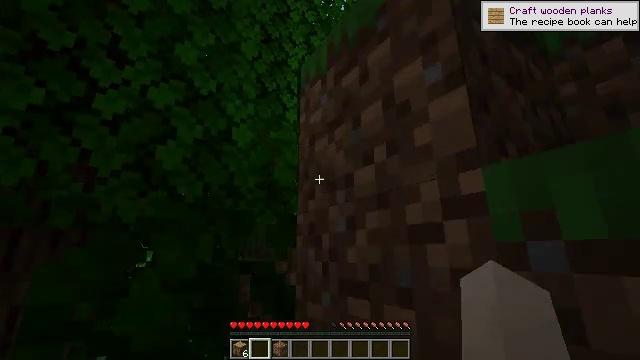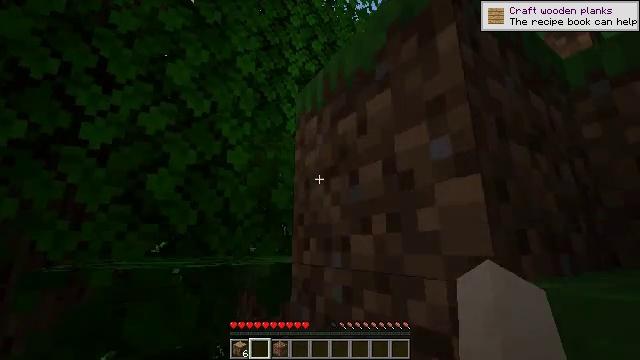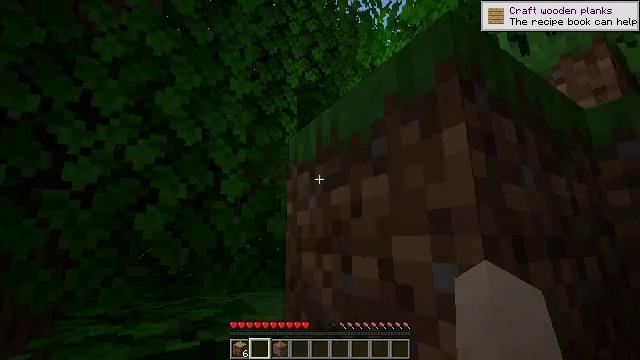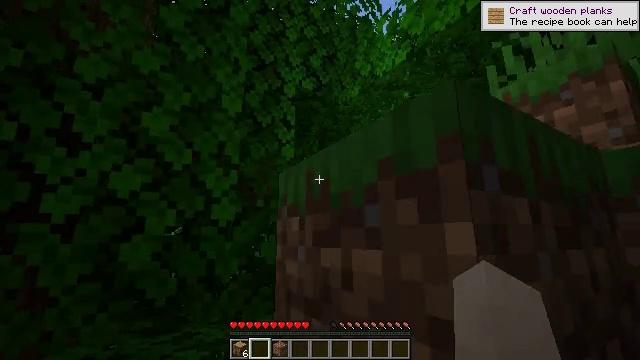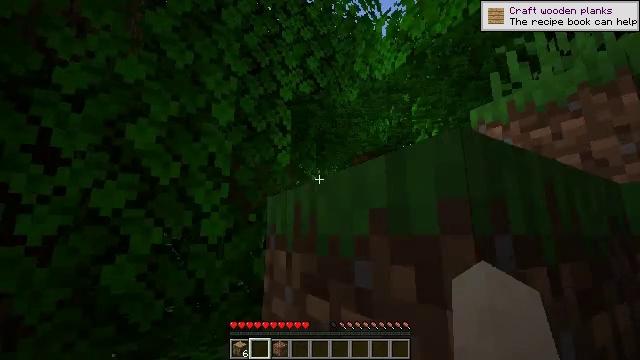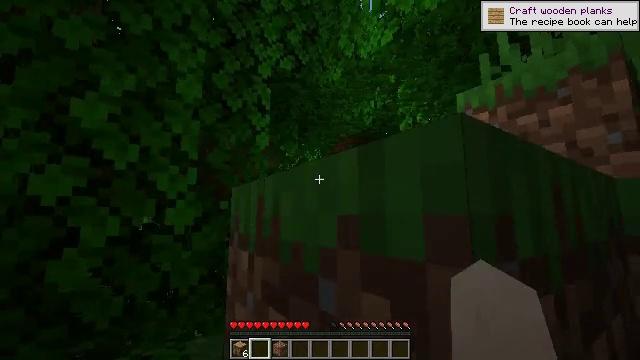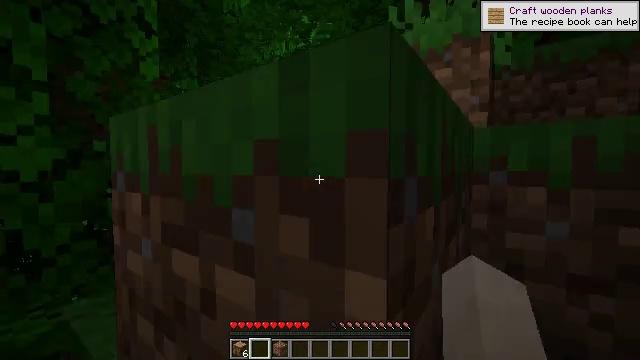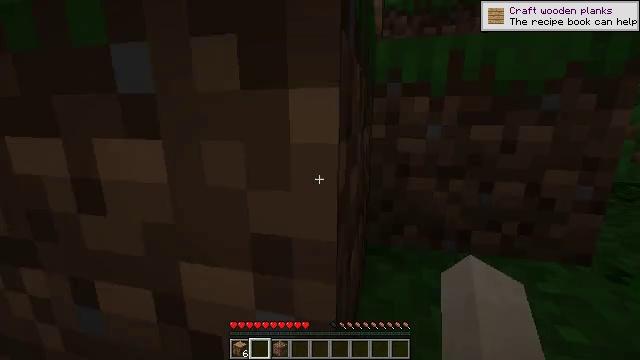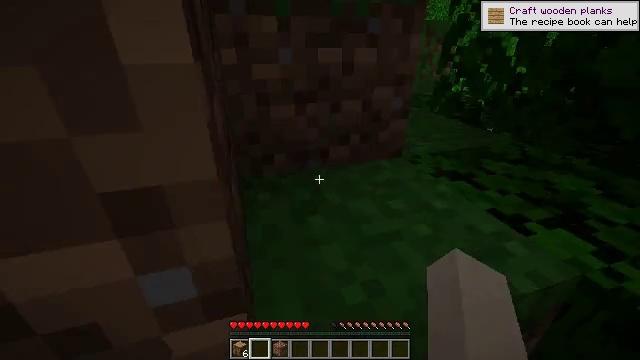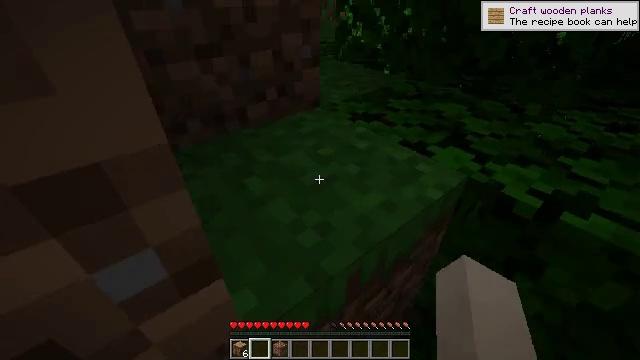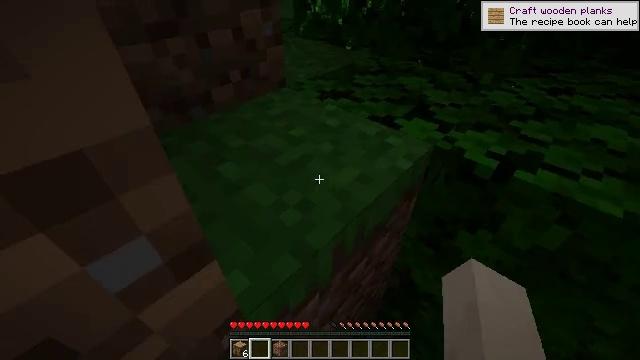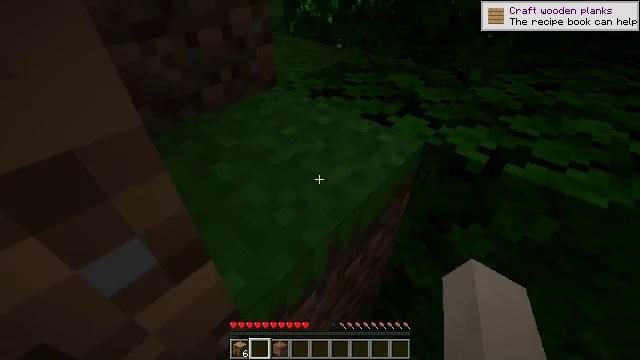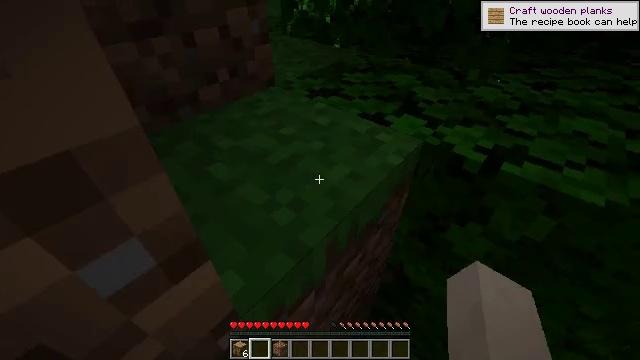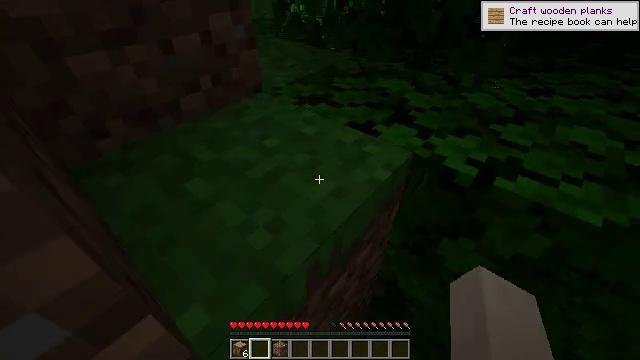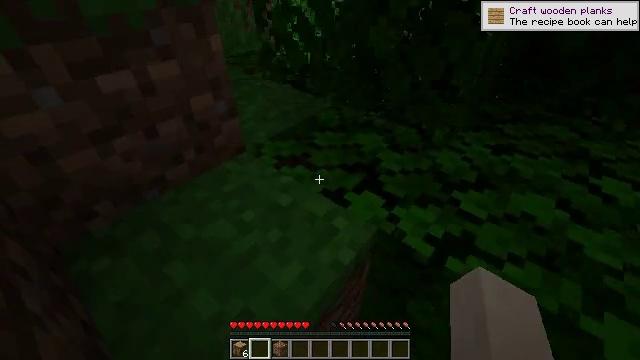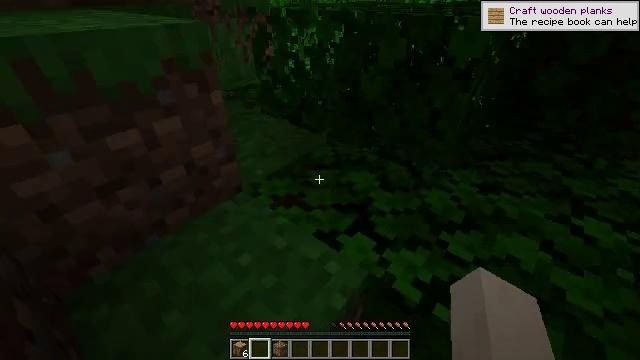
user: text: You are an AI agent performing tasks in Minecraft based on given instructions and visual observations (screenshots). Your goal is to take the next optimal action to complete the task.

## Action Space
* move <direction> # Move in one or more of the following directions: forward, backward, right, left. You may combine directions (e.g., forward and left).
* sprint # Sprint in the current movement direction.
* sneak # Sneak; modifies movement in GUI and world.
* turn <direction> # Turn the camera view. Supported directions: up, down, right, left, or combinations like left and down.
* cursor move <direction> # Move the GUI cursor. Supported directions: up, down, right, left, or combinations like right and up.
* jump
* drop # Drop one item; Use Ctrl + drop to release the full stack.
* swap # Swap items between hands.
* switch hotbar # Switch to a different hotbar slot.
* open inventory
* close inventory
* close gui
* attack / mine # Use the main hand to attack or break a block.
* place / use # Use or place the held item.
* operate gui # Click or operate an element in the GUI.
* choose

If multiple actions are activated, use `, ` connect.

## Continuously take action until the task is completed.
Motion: motion action
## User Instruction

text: Destroy the tripwire to deactivate the trap.
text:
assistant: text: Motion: move forward, turn left and down, jump
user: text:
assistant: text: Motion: move forward, turn down, jump
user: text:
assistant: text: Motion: move forward, jump
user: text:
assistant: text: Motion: move forward
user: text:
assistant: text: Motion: move forward, turn right and down
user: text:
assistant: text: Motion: turn right and down
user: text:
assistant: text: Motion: turn right and down
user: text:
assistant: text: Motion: turn right and down
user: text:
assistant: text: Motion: turn right and down
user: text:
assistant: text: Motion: turn right and down
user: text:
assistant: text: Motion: turn right
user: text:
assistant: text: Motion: move forward
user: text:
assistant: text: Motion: move forward
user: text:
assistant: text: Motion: move forward, jump
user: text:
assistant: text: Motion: move forward, turn up, jump
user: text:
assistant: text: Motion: move forward, turn up, jump
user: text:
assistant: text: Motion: move forward, turn up, jump
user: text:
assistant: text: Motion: move forward, turn left and up, jump
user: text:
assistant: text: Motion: move forward, turn left and up
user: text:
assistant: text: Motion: move forward, turn up
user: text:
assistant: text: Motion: move forward, turn left and up
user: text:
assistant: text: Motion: move forward, turn left and up
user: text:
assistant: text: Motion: move forward, turn left and up
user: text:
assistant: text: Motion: move forward, turn left
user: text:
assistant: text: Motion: move forward, turn left
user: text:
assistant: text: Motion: move forward
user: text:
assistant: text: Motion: move forward, turn right
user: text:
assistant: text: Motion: move forward, turn right and down
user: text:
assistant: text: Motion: move forward, turn right and down, jump
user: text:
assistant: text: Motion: move forward, turn right and down, jump